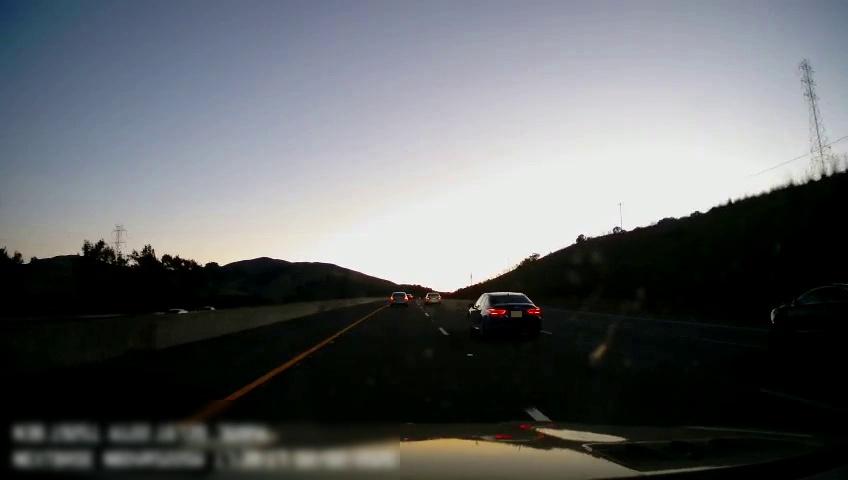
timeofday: Day
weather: Sunny
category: Drivable Space
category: Vehicles | Car
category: Vehicles | Car
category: Vehicles | Car
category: Vehicles | Car
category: Vehicles | Car
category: Vehicles | Car
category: Lanes | Alternate Lane
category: Lanes | Current Lane
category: Lanes | Current Lane
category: Lanes | Alternate Lane
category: Lanes | Alternate Lane